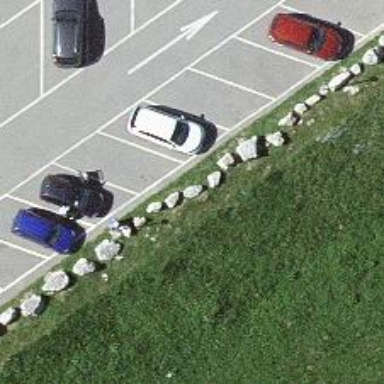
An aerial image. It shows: Block barrier.